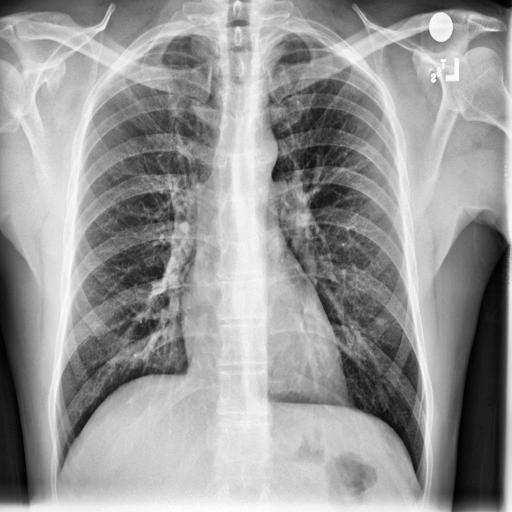
Finding: NORMAL